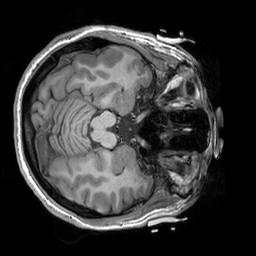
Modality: T1w
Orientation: axial
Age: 21
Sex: female
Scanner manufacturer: siemens
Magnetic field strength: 3 T
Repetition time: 2.3 s
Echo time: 0.00303 s